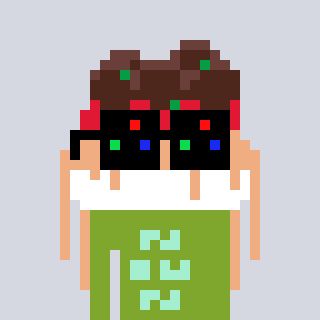
a pixel art character with square black sunglasses, a spaghetti-shaped head and a slimegreen-colored body on a cool background